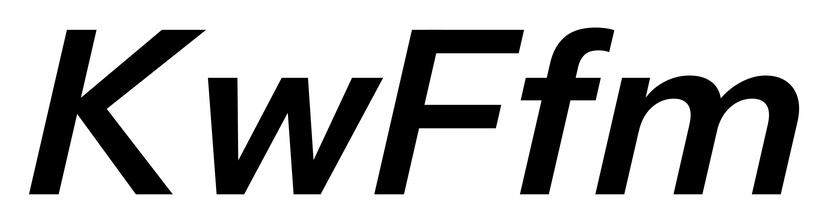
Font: InstrumentSans-Italic_SemiBold_Italic